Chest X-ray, PA view. Patient: 24 years old, sex F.
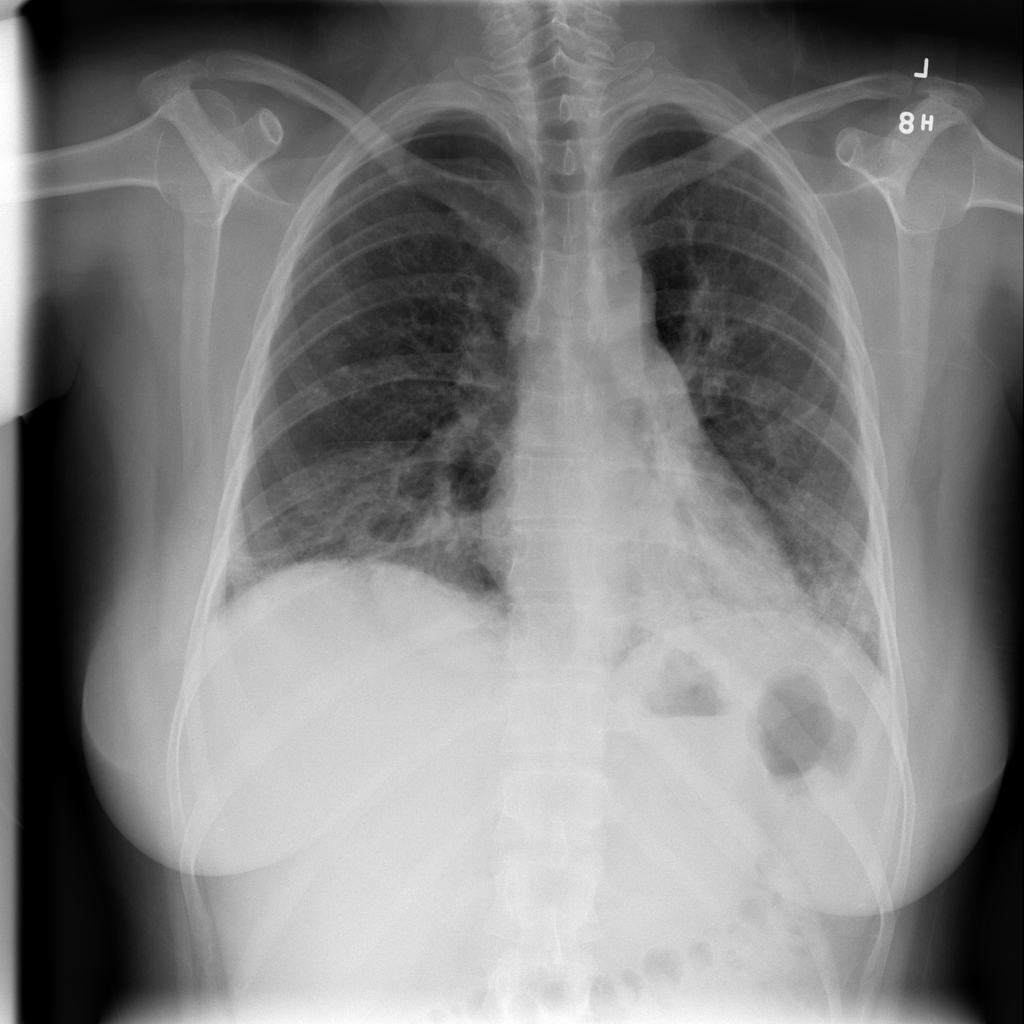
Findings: Infiltration